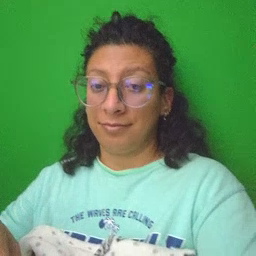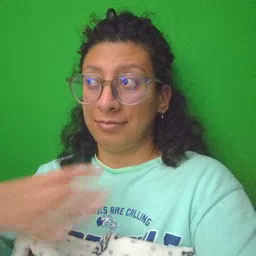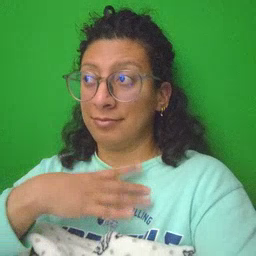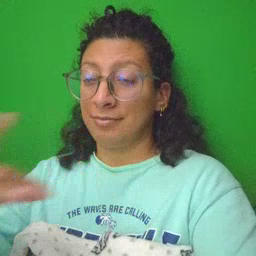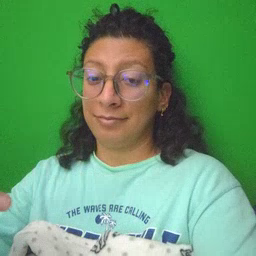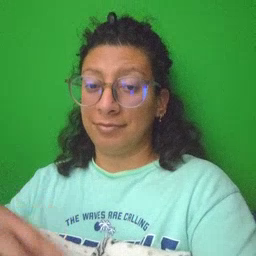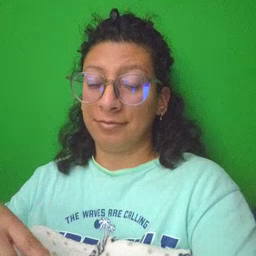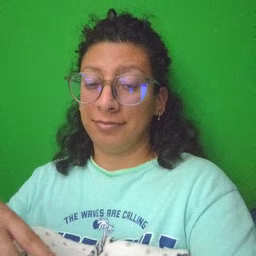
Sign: like